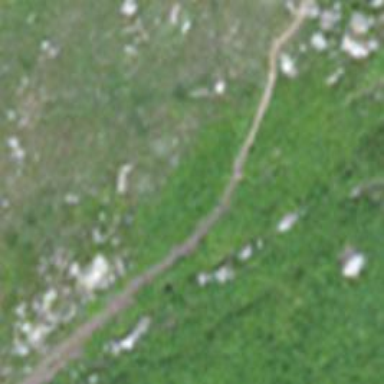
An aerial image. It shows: Ground path.